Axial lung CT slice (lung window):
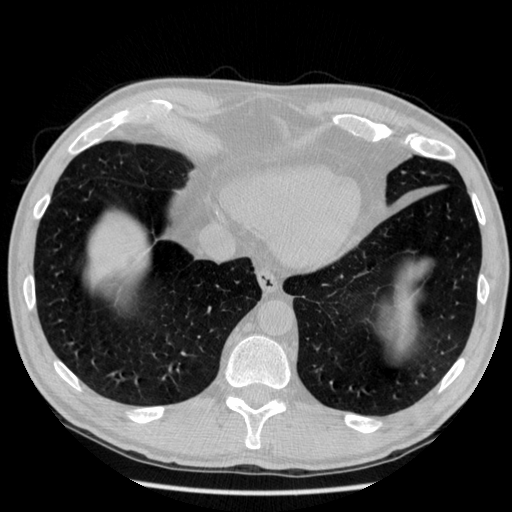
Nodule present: no